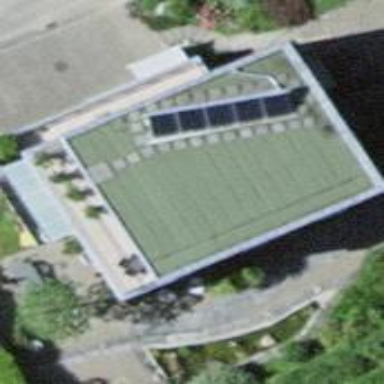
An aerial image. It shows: Solar power generator with photovoltaic panels.